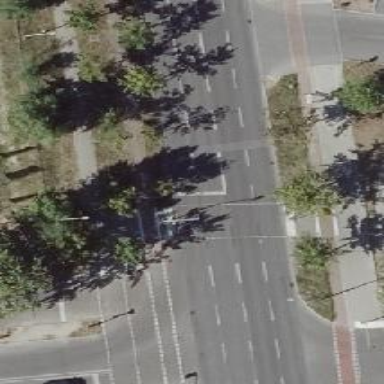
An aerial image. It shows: Crossing with traffic signals.